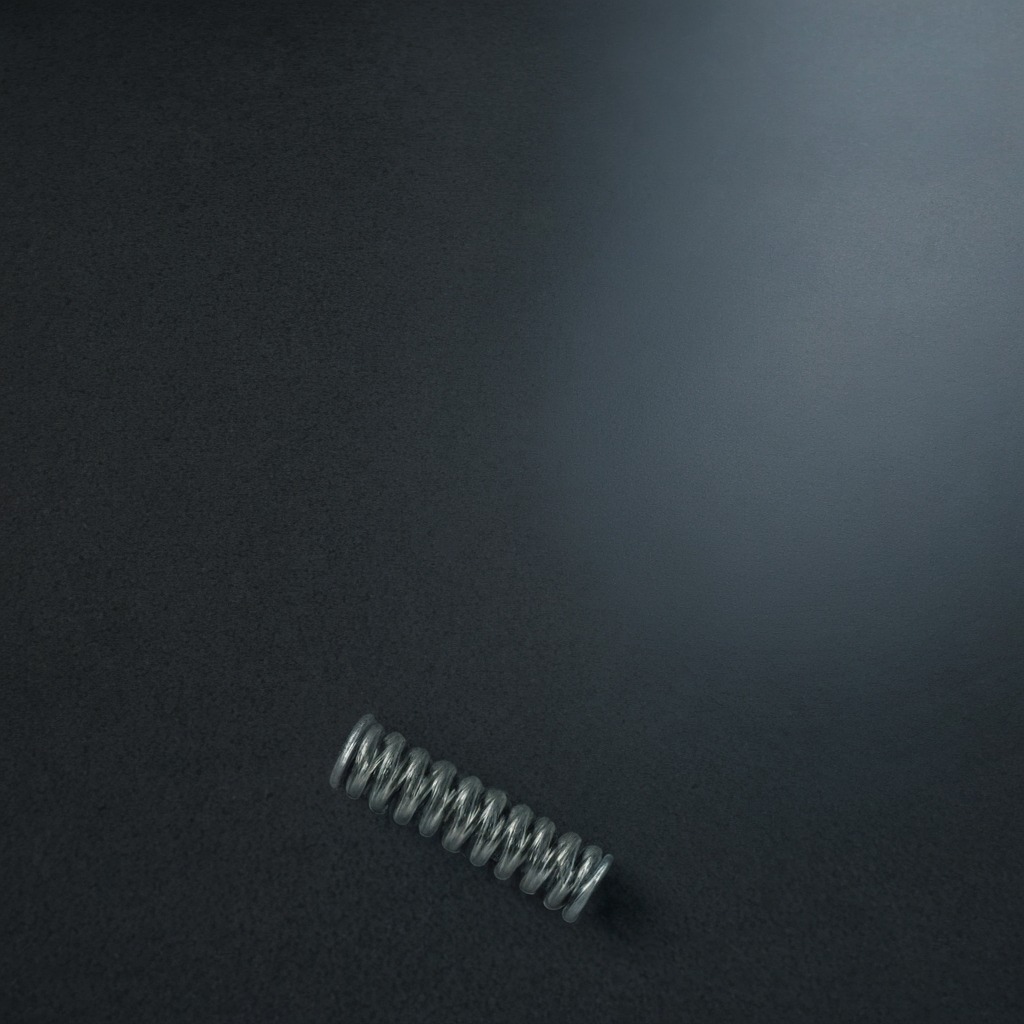
A coiled metal spring lies on a clean granite table inside a workshop at night.